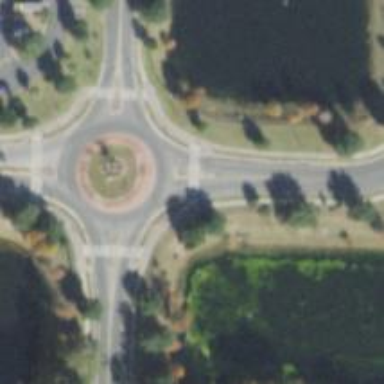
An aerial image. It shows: Marked crossing on the road.